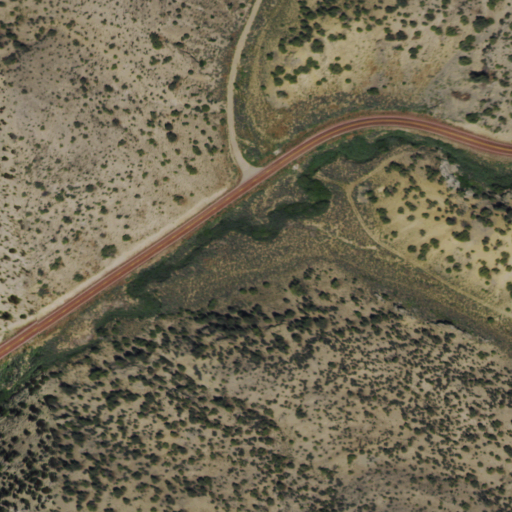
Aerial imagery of gap in Nevada named The Narrows containing shrub, evergreen forest, open development, low intensity development, and medium intensity development